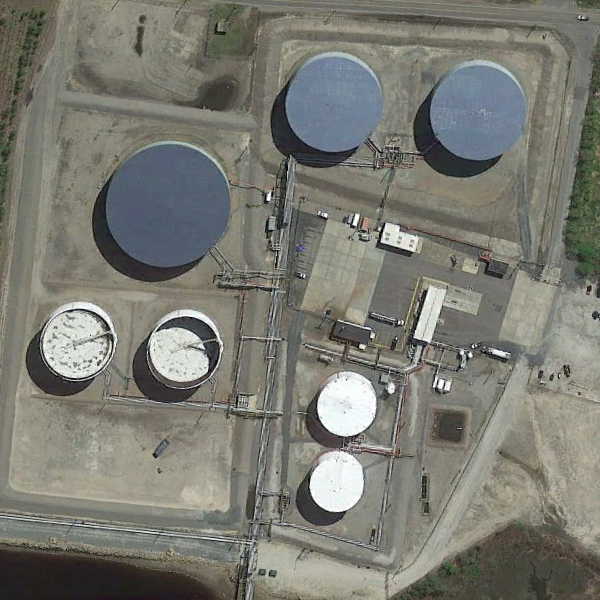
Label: StorageTanks